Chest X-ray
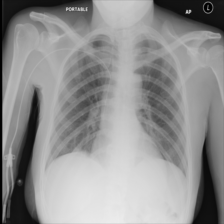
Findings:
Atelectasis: negative
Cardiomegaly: negative
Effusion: negative
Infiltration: negative
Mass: negative
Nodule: negative
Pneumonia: negative
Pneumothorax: negative
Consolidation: negative
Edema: negative
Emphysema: negative
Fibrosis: negative
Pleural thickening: negative
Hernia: negative